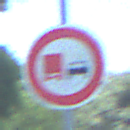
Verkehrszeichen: UeberholverbotKraftfahrzeuge
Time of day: Midday
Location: Outdoor (Nature)
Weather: Clear
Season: Summer
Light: Natural